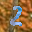
Label: 2